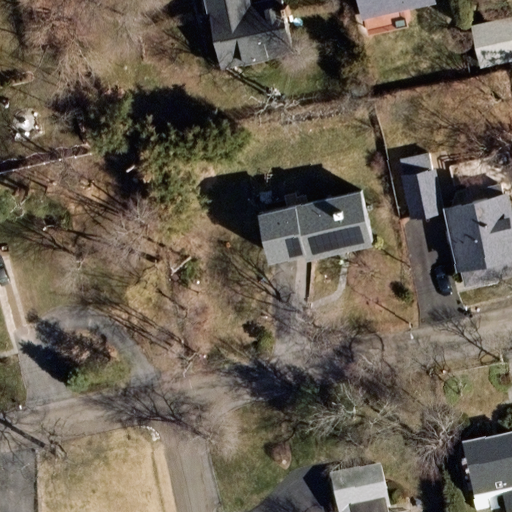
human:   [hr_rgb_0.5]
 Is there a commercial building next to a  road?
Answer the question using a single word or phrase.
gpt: no

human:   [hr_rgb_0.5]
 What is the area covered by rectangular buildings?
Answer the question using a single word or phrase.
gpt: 447m2

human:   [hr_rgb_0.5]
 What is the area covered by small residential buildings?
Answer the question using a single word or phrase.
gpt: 335m2

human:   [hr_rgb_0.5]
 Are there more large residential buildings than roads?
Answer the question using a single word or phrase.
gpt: no

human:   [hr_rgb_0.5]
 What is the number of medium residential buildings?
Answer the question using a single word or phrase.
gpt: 3

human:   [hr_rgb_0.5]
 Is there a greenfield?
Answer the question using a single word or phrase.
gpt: no

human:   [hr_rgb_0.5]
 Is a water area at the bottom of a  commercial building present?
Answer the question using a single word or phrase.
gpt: no

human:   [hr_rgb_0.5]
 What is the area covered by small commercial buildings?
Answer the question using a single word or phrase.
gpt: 0m2

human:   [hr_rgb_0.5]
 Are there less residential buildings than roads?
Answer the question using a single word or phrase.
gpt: no

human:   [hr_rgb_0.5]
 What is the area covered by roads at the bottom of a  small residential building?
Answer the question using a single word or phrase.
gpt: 0m2

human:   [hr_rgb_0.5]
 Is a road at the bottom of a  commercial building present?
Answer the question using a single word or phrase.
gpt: no

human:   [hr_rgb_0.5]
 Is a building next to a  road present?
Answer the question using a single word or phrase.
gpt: yes

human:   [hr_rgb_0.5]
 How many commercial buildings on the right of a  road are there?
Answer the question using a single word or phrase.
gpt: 0

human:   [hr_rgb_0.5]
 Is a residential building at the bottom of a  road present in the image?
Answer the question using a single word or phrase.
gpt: yes

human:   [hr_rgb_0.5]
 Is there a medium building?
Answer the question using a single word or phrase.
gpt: yes

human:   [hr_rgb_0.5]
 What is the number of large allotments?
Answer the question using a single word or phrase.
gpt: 0

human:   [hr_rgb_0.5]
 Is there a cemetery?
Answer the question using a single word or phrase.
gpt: no

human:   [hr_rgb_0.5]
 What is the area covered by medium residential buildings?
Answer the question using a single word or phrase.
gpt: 602m2

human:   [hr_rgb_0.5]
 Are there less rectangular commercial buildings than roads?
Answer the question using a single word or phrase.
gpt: yes

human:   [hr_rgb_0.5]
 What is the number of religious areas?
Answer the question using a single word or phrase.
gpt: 0

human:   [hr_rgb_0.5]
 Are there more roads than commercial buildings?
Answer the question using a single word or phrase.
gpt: yes

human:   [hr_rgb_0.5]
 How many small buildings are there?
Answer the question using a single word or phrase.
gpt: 5

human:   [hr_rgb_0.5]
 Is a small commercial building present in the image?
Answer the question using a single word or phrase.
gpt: no

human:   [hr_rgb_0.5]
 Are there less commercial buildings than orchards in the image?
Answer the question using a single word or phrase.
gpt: no

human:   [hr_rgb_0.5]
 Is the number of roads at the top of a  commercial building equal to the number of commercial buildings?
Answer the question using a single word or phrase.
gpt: yes

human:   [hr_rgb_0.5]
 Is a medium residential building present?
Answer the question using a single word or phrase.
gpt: yes

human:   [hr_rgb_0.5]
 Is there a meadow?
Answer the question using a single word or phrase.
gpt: no

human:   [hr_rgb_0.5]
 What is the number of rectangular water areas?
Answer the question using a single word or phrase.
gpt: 0

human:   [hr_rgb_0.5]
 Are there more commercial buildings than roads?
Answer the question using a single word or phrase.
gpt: no

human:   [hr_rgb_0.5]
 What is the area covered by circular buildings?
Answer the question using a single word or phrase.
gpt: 0m2

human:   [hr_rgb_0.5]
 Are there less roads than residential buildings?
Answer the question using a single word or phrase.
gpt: yes

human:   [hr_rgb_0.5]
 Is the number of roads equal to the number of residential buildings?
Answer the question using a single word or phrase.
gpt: no

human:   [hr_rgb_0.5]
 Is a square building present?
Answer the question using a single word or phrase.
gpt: no

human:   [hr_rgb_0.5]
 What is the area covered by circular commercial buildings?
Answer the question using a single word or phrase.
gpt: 0m2

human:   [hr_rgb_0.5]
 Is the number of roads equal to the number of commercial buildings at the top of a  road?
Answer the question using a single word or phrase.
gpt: no

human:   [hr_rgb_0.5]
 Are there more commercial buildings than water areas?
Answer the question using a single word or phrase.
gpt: no